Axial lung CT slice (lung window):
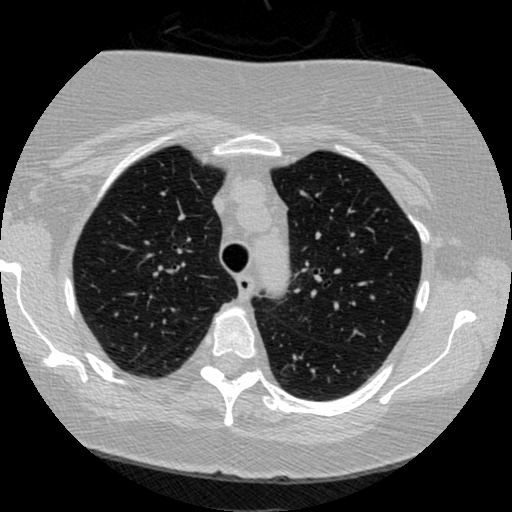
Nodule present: no